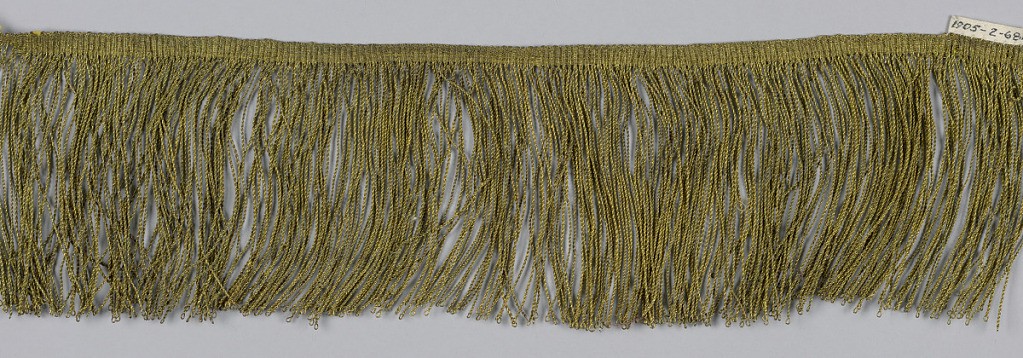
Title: Fringe
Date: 18th century
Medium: gilt foil on a silk core Technique: woven
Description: Gold fringe with a plain-woven heading and a skirt of looped and twisted threads.